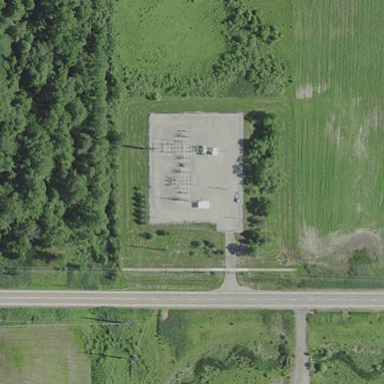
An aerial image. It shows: Fenced power substation at the transmission level.